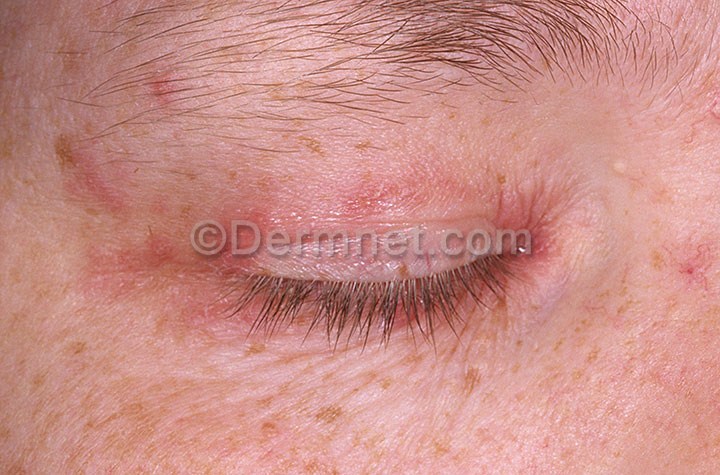
Disease: Acne and Rosacea Photos